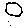
Label: hexagon